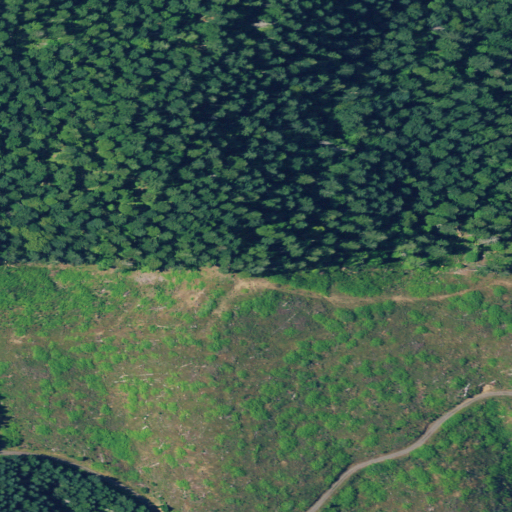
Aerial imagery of ridge(s) in Oregon named Haney Ridge containing evergreen forest and shrub